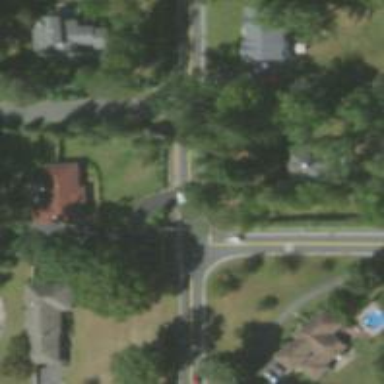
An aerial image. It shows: Stop road.